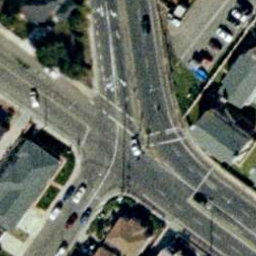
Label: intersection